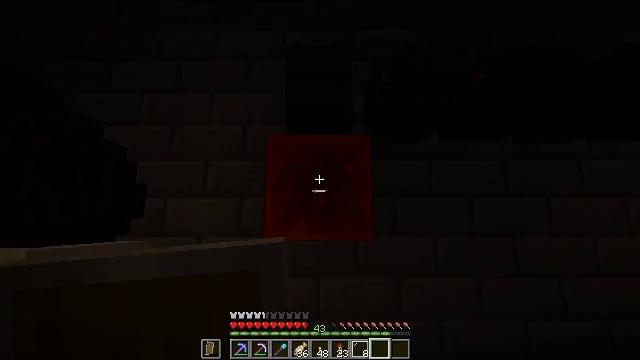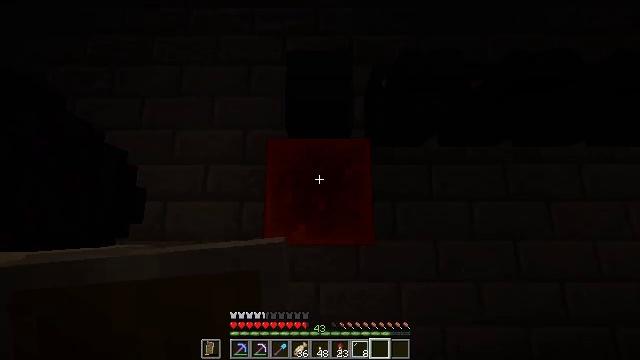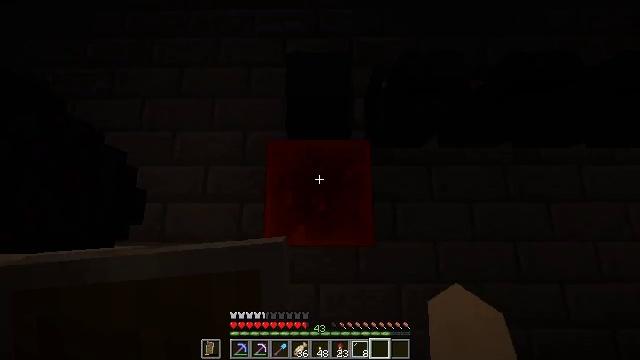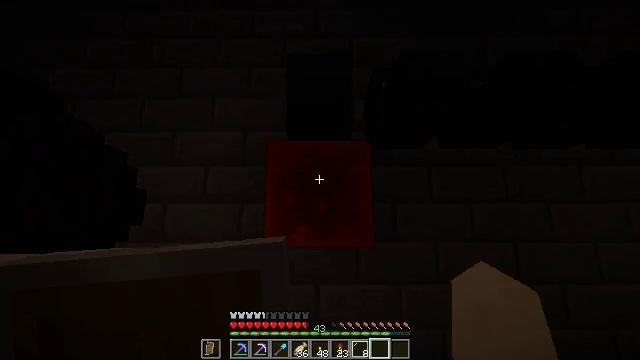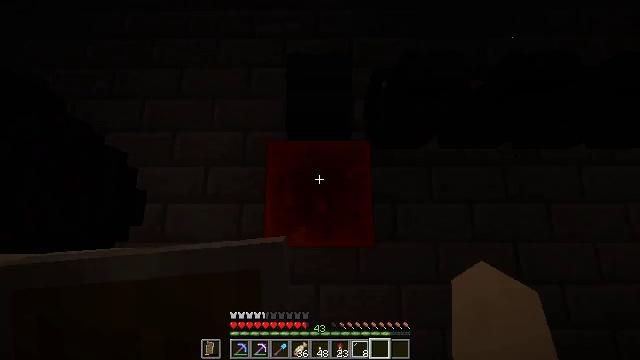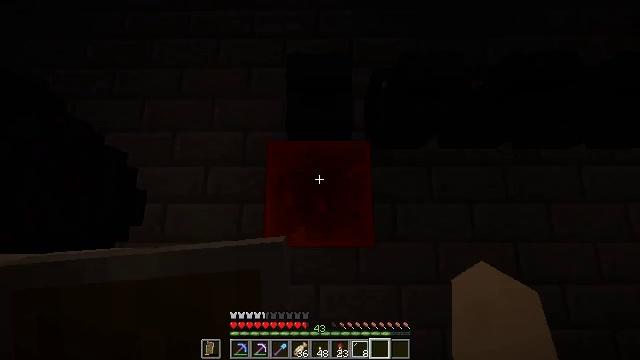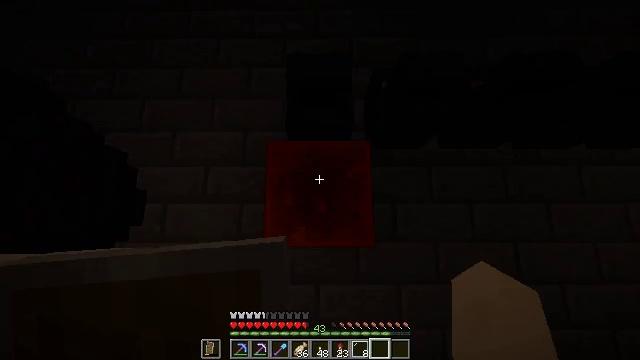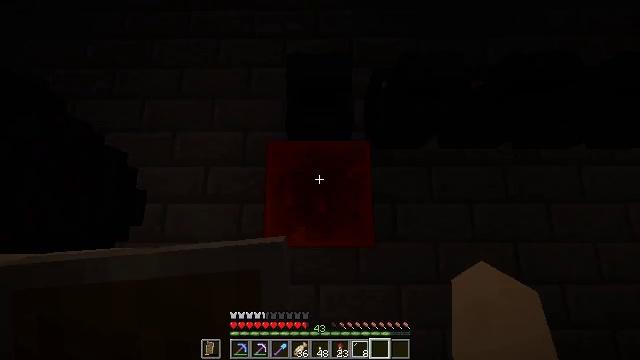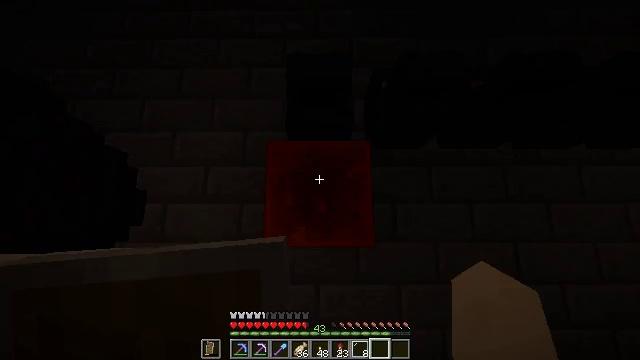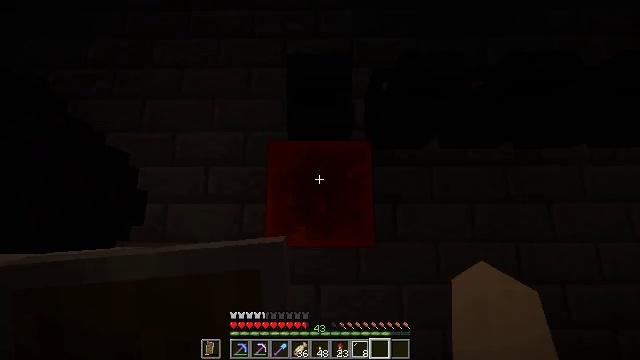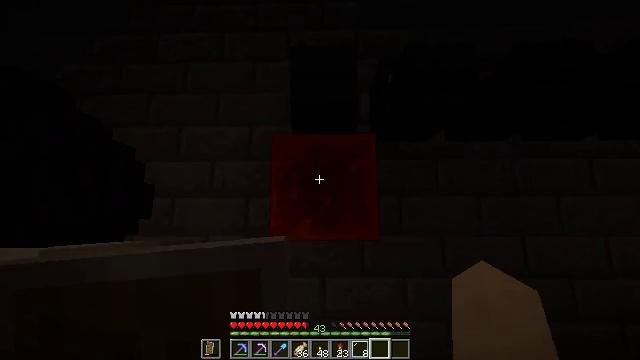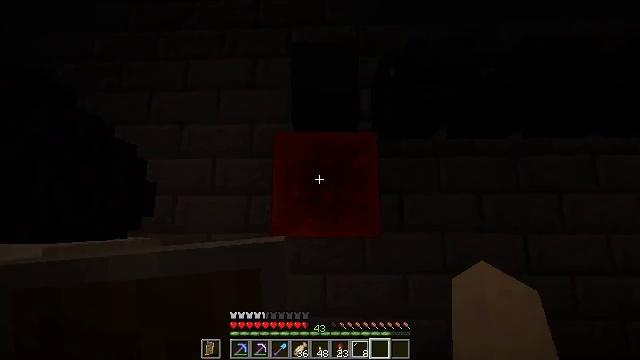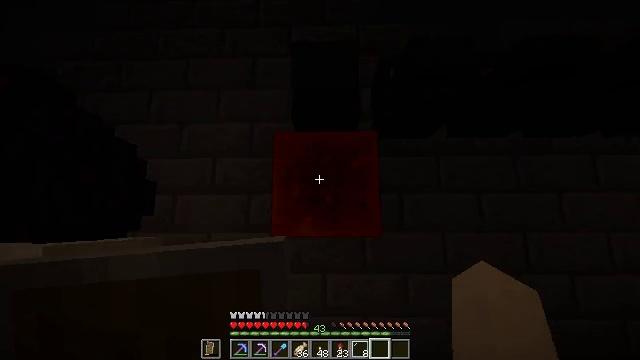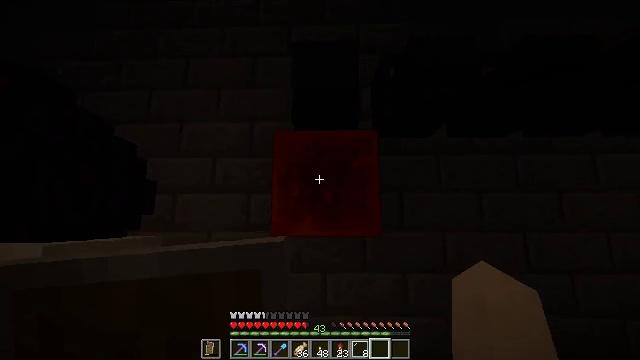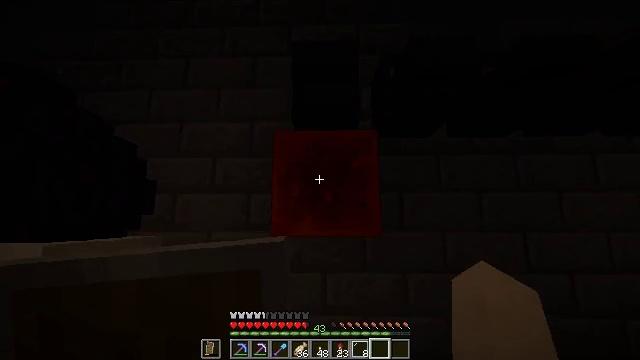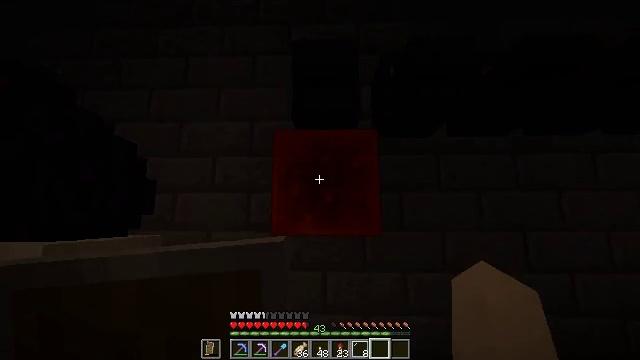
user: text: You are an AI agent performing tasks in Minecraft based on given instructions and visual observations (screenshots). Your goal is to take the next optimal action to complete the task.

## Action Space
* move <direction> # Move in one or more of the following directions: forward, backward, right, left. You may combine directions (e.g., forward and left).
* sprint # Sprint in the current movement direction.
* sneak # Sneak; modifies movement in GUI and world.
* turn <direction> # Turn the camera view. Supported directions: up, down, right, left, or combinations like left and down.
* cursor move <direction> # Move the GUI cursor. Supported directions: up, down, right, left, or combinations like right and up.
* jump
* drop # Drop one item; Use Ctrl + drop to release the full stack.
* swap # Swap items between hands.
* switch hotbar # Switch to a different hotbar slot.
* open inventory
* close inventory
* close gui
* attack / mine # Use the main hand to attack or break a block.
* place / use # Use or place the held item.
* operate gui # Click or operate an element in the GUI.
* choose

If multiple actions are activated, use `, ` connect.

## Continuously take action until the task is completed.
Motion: motion action
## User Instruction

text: Dig up the redstone block for redstone components.
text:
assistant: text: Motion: no_op
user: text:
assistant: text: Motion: no_op
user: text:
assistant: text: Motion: no_op
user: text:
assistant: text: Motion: no_op
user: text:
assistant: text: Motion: no_op
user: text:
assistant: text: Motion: no_op
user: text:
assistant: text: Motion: no_op
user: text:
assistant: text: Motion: no_op
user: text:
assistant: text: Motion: no_op
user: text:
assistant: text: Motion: turn left and down
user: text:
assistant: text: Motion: no_op
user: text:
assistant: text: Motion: no_op
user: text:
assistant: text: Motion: no_op
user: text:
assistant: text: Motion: no_op
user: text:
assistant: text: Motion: no_op
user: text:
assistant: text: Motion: no_op
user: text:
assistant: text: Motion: move forward
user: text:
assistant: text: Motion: move forward
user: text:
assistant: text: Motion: move forward
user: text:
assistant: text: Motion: move forward
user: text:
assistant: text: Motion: move forward
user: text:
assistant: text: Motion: move forward
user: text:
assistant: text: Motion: no_op
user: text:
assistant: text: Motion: no_op
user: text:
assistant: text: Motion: no_op
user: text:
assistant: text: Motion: no_op
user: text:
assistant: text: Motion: no_op
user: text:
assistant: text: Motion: no_op
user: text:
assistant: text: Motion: no_op
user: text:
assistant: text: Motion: no_op